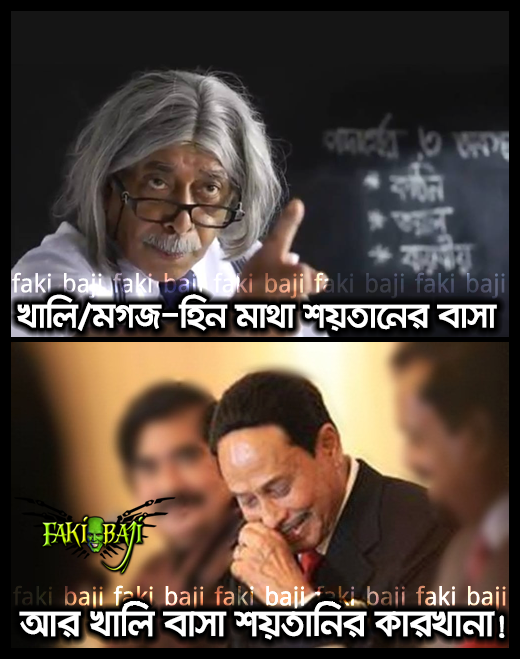
Caption: খালি/মগজ-হিন মাথা শয়তানের বাসা আর খালি বাসা শয়তানের কারখানা!
Label: non-hate